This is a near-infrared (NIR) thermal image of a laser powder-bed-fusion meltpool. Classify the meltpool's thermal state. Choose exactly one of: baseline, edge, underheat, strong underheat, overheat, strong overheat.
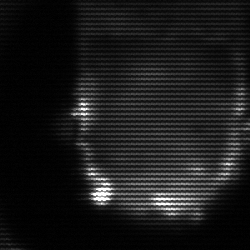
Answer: baseline